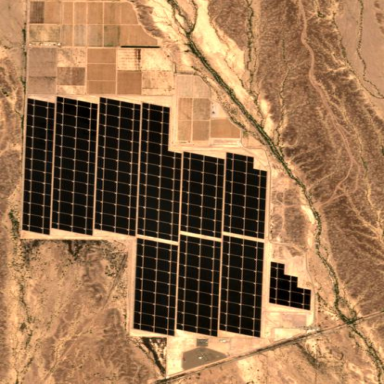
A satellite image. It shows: Solar power plant using photovoltaic technology.